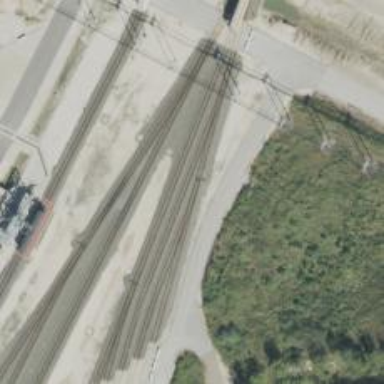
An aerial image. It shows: Railway spur service.